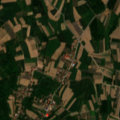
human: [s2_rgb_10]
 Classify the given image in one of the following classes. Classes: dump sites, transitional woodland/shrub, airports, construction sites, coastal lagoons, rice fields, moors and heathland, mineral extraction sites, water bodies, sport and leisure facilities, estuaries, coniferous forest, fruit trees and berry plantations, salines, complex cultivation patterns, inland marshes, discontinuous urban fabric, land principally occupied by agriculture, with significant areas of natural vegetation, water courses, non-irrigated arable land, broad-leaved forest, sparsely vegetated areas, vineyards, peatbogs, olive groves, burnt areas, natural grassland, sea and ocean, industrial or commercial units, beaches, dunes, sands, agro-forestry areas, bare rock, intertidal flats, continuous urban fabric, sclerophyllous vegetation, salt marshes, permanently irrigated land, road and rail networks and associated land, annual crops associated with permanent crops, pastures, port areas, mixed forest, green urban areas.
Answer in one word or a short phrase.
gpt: non-irrigated arable land, land principally occupied by agriculture, with significant areas of natural vegetation, broad-leaved forest